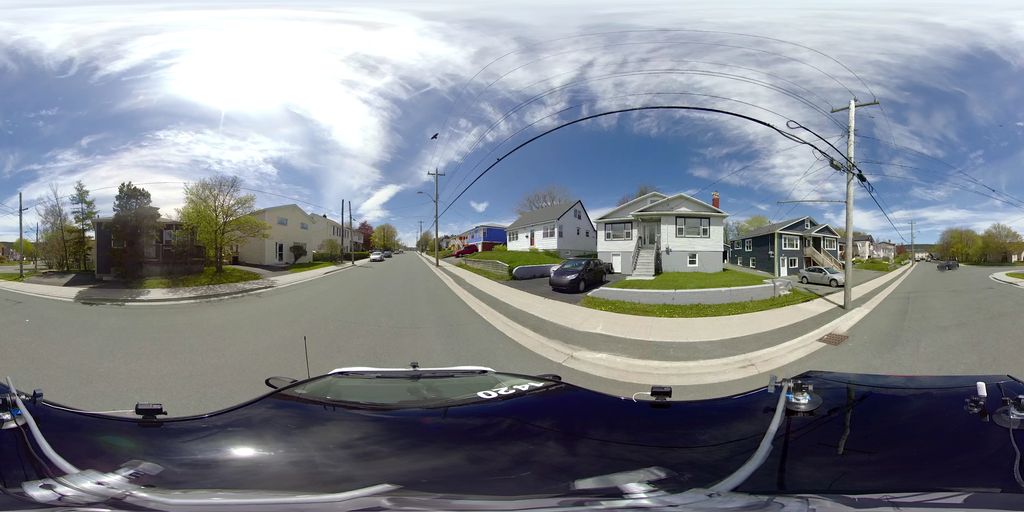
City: st_johns